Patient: sex F, age 65
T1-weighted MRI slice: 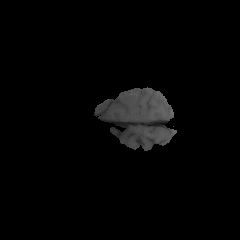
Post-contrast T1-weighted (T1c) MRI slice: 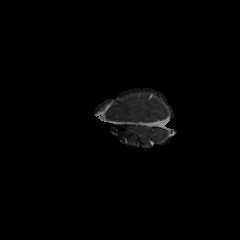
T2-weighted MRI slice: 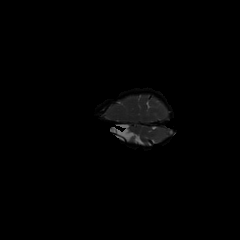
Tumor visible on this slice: no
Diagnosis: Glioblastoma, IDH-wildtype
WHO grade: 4